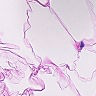
Metastatic tissue present: no